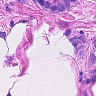
Metastatic tissue present: yes